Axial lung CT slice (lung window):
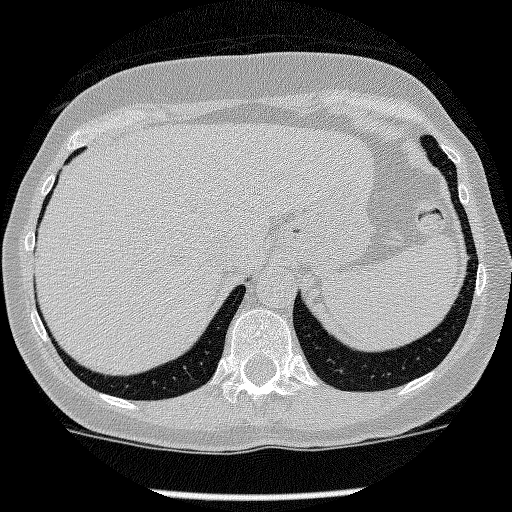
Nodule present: no